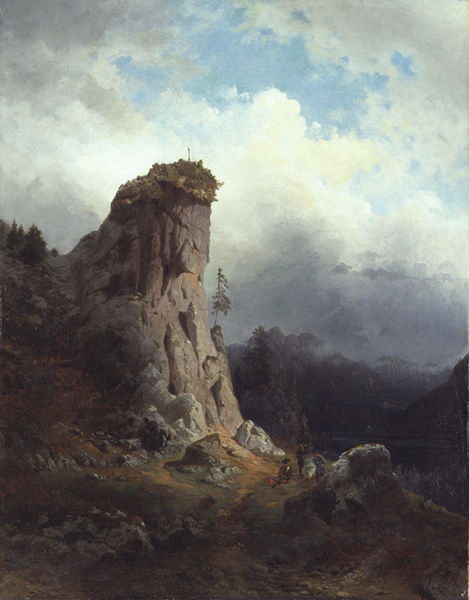
Titel: Gebirgslandschaft in Oberbayern
Künstler: Gustav Osterroht
Standort: Karlsruhe
Institution: Staatliche Kunsthalle Karlsruhe
Schlagwörter: baum, berg, blau, dunkel, felsen, feuer, gemälde, gestein, gewitter, gruppe, himmel, mann, schatten, weiß, wolken, bäume, frauen, grün, landschaft, menschen, see, sitzen, fenster, grau, hell, hintergrund, hut, licht, männer, gras, rot, weg, wiese, wolke, malerei, wand, arm, mensch, spitze, stein, steine, bild, bach, erde, ferne, horizont, hügel, natur, pfad, qualm, rauch, sonne, boden, dunkelheit, realismus, klassizismus, personen, tal, wald, ruhe, düster, perspektive, abhang, berge, fels, felswand, gebirge, gipfel, hang, nebel, vegetation, nautr, schlucht, steil, pause, picknick, rast, figuren, fluß, romantik, tannen, staffage, sturm, wetter, tiefe, klippe, regen, sonnenstrahl, helligkeit, kreuz, wandern, alpen, geld, soldat, bedrohlich, fichte, tanne, öffnung, karg, wanderer, nadelbäume, fichten, wildnis, schattig, brocken, hirten, brau, rasten, wanderung, oragne, baumgrenze, staffagefiguren, schroff, zinne, lager, gipfelkreuz, kliff, lagern, gewaltig, lagerfeuer, steinern, wolkendecke, lichtblick, landschaaft, nild, ebirge, ss, soldat#, lanscahft